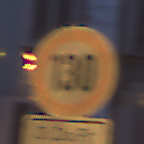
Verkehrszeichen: Geschwindigkeit130
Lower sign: ZeitangabenMitBeschraenkungAufWochentage3
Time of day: Night
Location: Outdoor (Urban)
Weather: PartlyCloudy
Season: NotSpecified
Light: Artificial